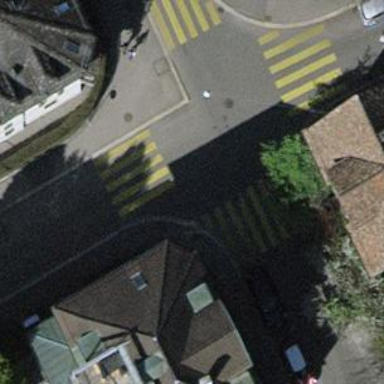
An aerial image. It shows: Zebra crossing with visible markings on footway.